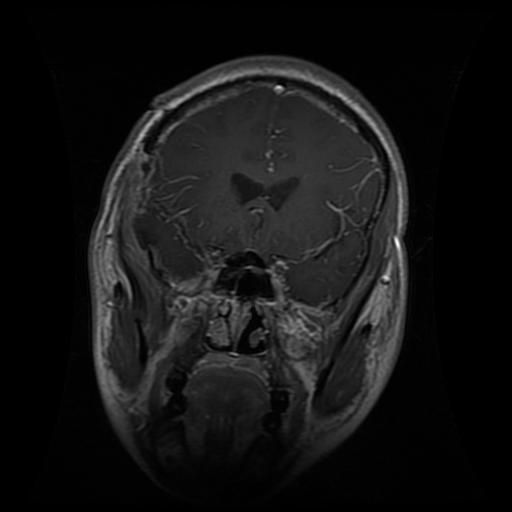
Label: glioma